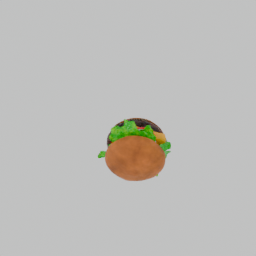
Label: nature